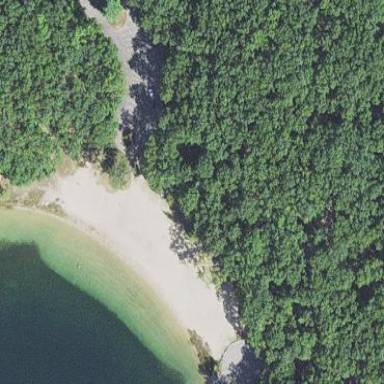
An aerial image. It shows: Scenic beach with natural beauty.